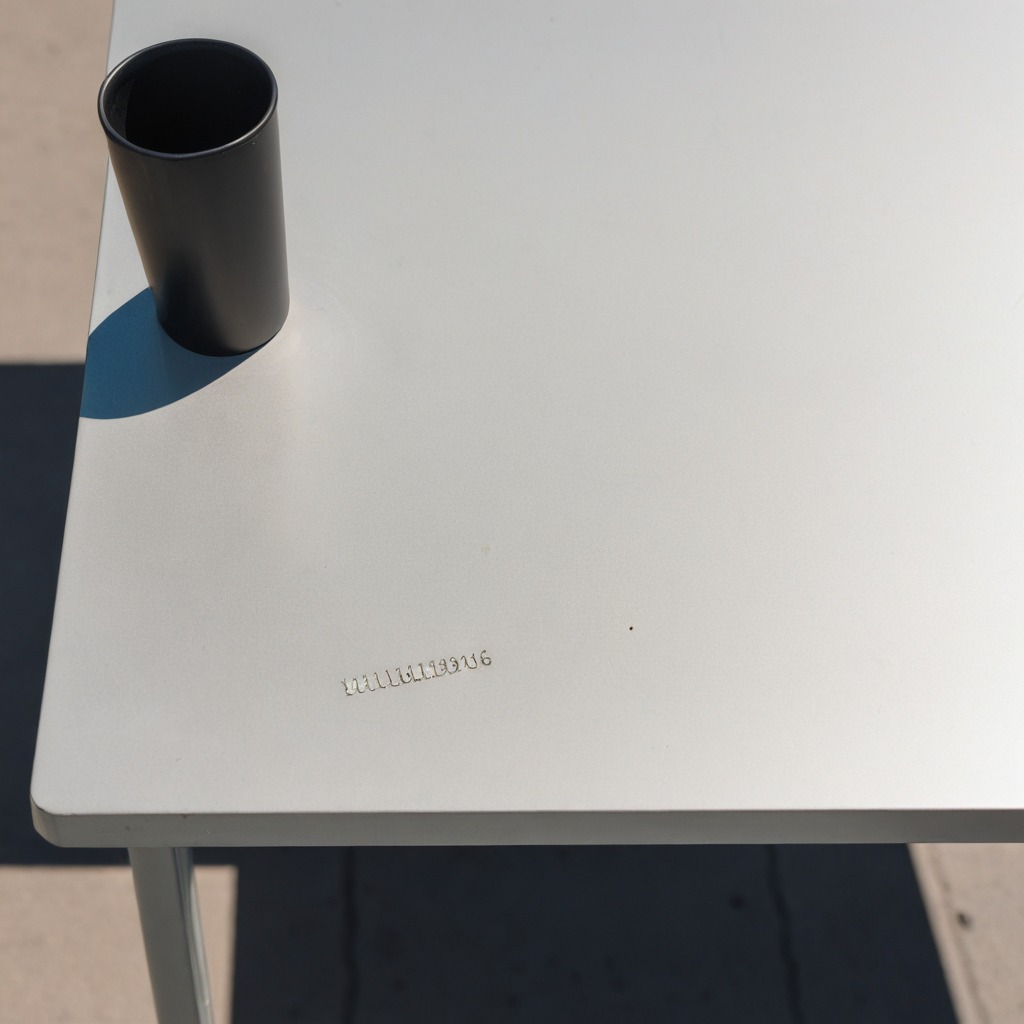
A coiled metal spring lies on the table.